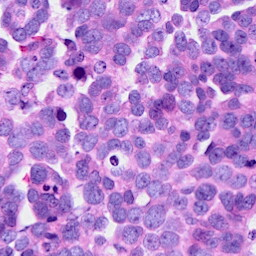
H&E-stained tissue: Ovarian